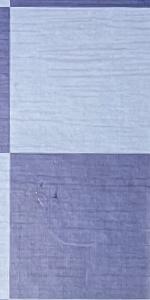
Label: Empty